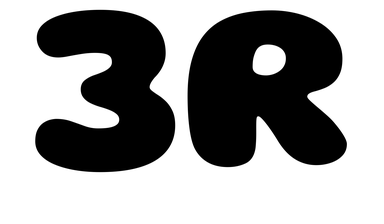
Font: Gluten_ExtraBold